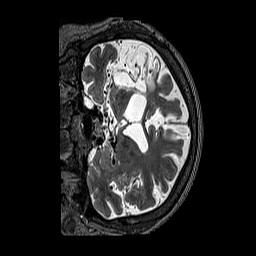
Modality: T2w
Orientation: coronal
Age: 64
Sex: female
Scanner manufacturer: siemens
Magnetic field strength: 3 T
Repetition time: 3.2 s
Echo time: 0.567 s